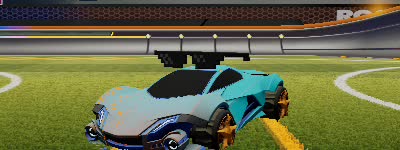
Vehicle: werewolf